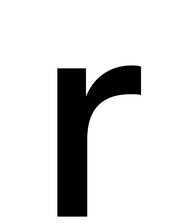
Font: InstrumentSans_Medium